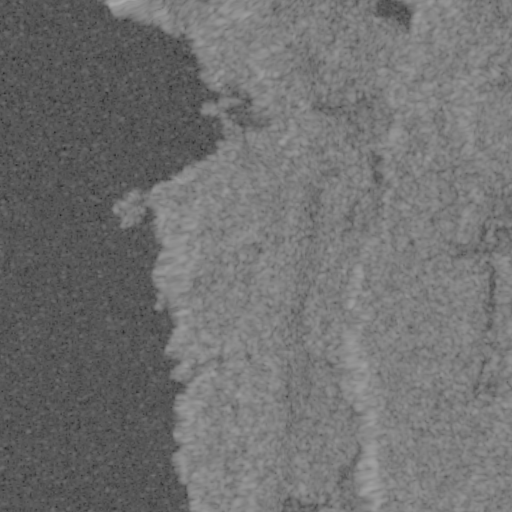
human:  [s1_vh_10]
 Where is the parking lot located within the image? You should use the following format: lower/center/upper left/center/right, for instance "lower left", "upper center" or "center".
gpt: The parking lot is located in the upper center of the image.
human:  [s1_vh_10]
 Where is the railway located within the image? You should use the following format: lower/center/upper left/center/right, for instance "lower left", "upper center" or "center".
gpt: The railway is located in the right of the image.
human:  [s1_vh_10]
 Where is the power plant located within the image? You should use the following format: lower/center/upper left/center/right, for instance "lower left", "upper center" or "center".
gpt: There is no power plant in the image.

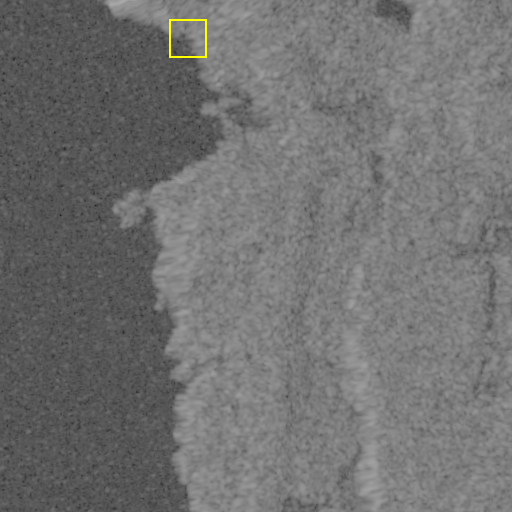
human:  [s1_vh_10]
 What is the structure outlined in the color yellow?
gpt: There is no yellow outline.
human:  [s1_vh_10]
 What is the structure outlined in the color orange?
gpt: There is no structure outlined in orange.